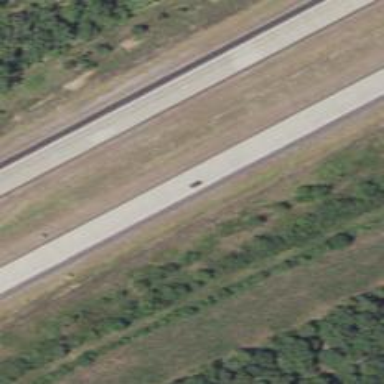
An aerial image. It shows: View of motorway.